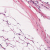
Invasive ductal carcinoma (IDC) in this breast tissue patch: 0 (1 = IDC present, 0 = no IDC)